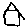
Label: house